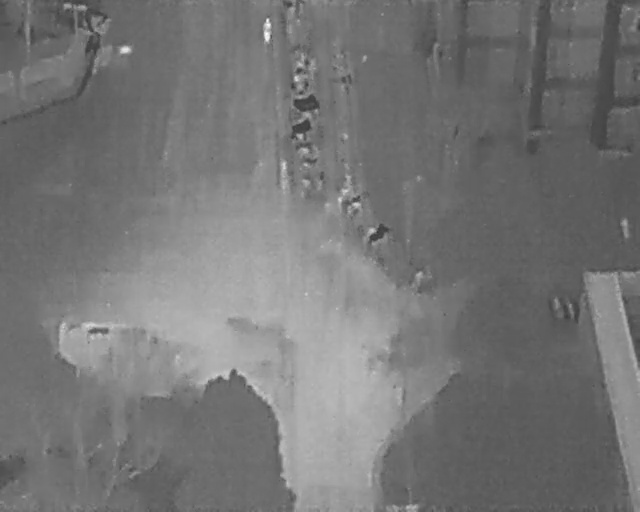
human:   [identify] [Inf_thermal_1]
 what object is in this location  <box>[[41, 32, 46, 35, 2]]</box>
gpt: <ref>1 large person at the center</ref>